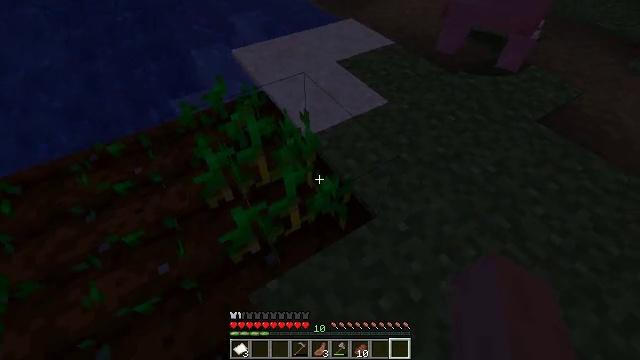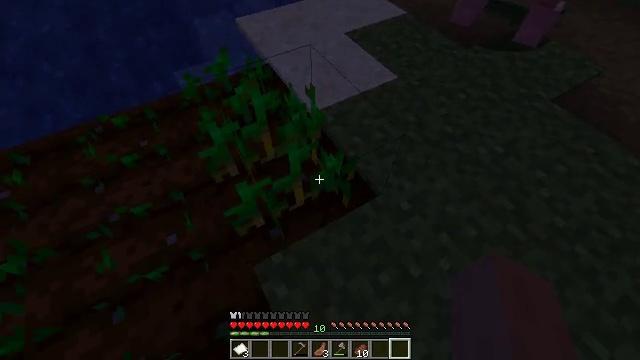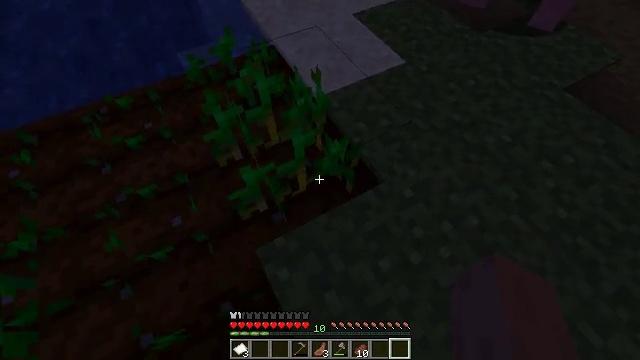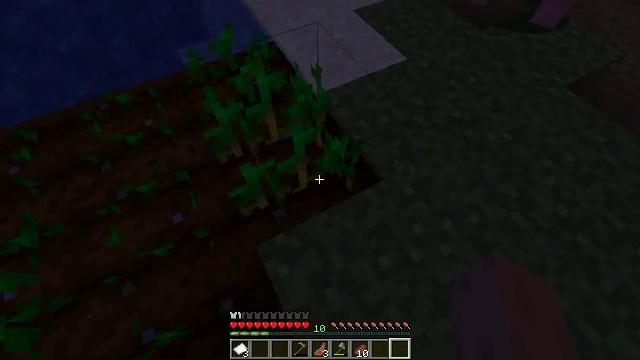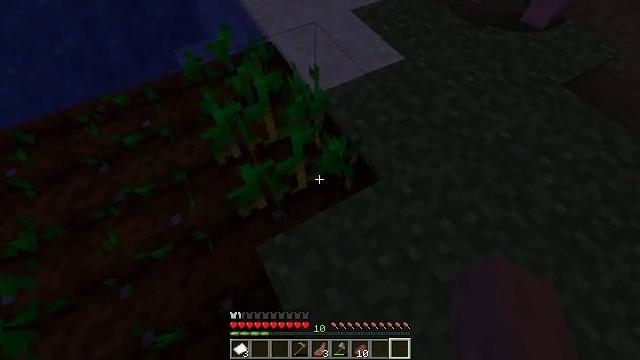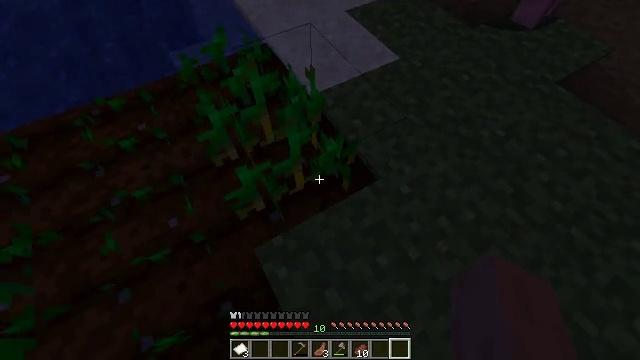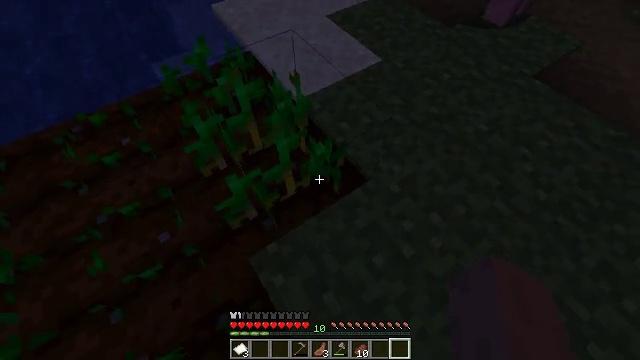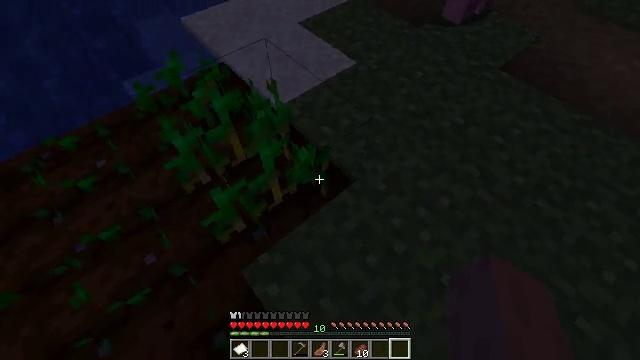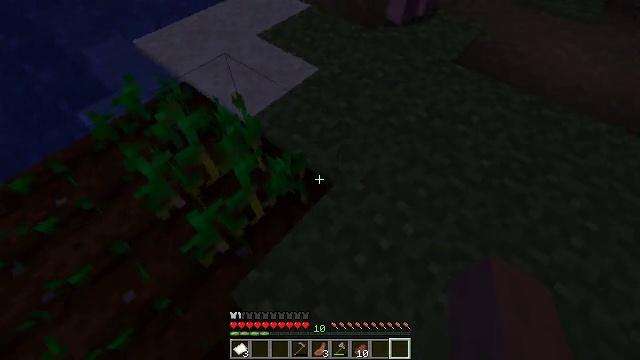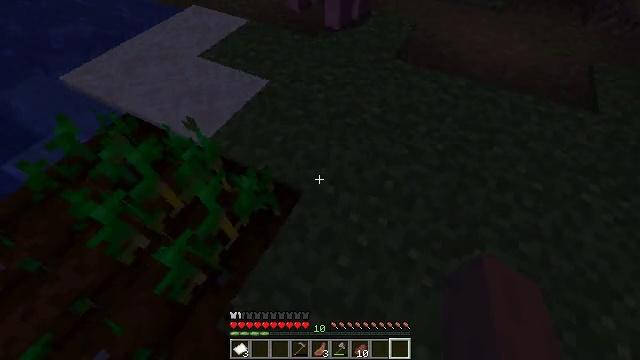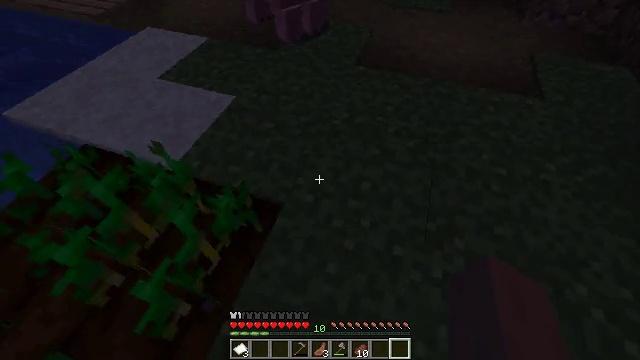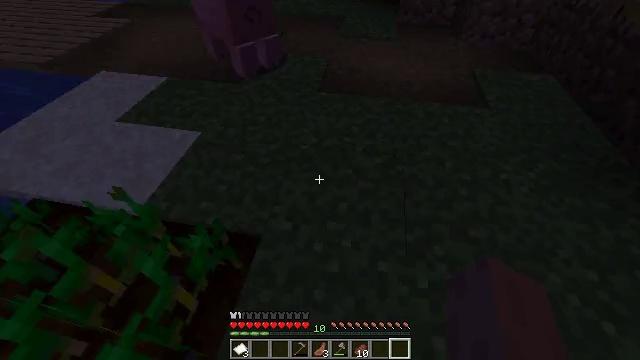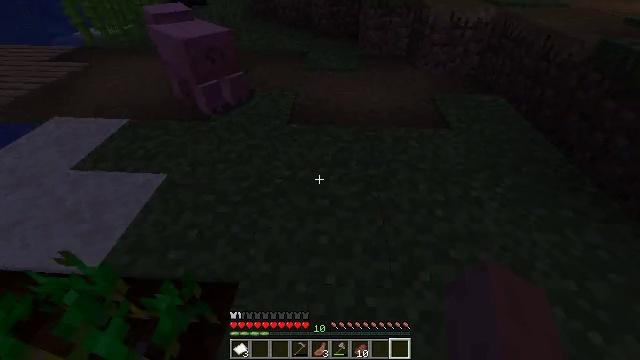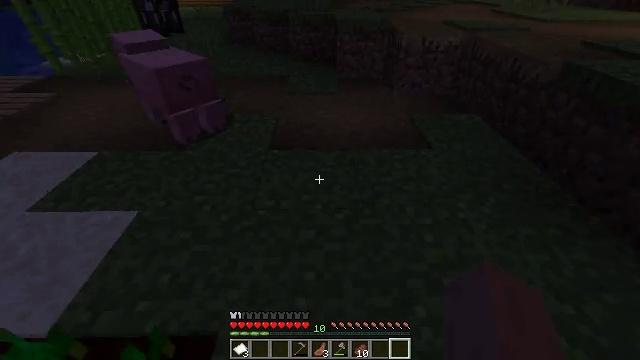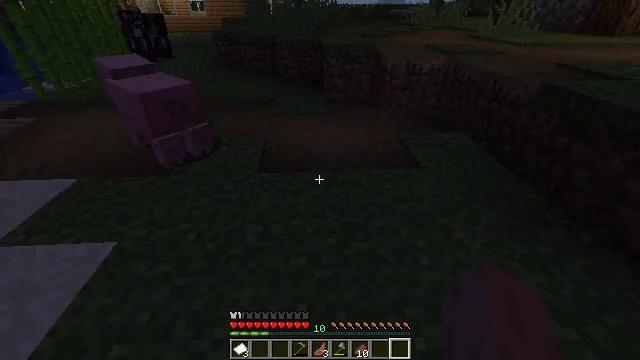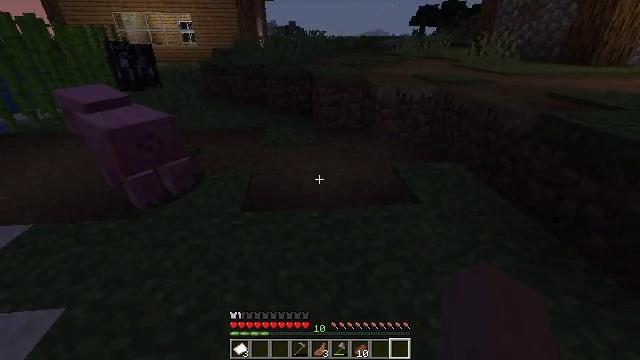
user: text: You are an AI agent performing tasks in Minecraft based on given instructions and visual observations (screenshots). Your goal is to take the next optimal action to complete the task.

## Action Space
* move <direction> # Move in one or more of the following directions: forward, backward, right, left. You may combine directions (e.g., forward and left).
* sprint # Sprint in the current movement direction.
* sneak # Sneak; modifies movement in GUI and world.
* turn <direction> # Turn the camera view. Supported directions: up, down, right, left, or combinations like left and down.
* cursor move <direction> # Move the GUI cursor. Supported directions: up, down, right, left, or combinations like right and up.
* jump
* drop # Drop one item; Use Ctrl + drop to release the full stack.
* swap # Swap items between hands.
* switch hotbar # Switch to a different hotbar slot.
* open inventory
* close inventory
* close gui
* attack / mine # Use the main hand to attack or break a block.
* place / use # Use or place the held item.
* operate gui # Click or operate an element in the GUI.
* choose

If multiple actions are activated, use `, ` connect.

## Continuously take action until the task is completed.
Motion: motion action
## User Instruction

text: Create a cartography table in the crafting grid.
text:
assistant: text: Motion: turn left and down
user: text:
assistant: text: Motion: turn left and down
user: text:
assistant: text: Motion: no_op
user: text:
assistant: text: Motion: no_op
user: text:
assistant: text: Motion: turn right
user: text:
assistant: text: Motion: turn right
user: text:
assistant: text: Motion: turn right and up
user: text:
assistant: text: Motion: turn right and up
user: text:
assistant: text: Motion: turn right and up
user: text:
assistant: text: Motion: turn right and up
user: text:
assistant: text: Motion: turn right and up
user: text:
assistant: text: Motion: move forward, turn right and up
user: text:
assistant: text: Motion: move forward, turn right and up
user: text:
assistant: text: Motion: move forward, turn right and up
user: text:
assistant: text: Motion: move forward, turn right and up
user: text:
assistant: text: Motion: move forward, turn up
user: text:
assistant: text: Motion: move forward
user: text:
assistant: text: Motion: move forward
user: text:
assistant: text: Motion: move forward, turn left
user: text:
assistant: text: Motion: move forward, turn left
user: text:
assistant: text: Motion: move forward, turn left and up
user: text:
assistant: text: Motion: move forward
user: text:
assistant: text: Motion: move forward
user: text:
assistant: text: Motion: move forward
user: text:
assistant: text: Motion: move forward
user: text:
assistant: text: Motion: move forward
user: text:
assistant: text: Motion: move forward
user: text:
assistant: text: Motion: move forward, turn left
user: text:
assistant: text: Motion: move forward, turn left and up
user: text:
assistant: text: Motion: move forward, turn left and up